Field crop: tomato
Growth stage: 1
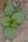
Species: solanum